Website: walmart
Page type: address-validator
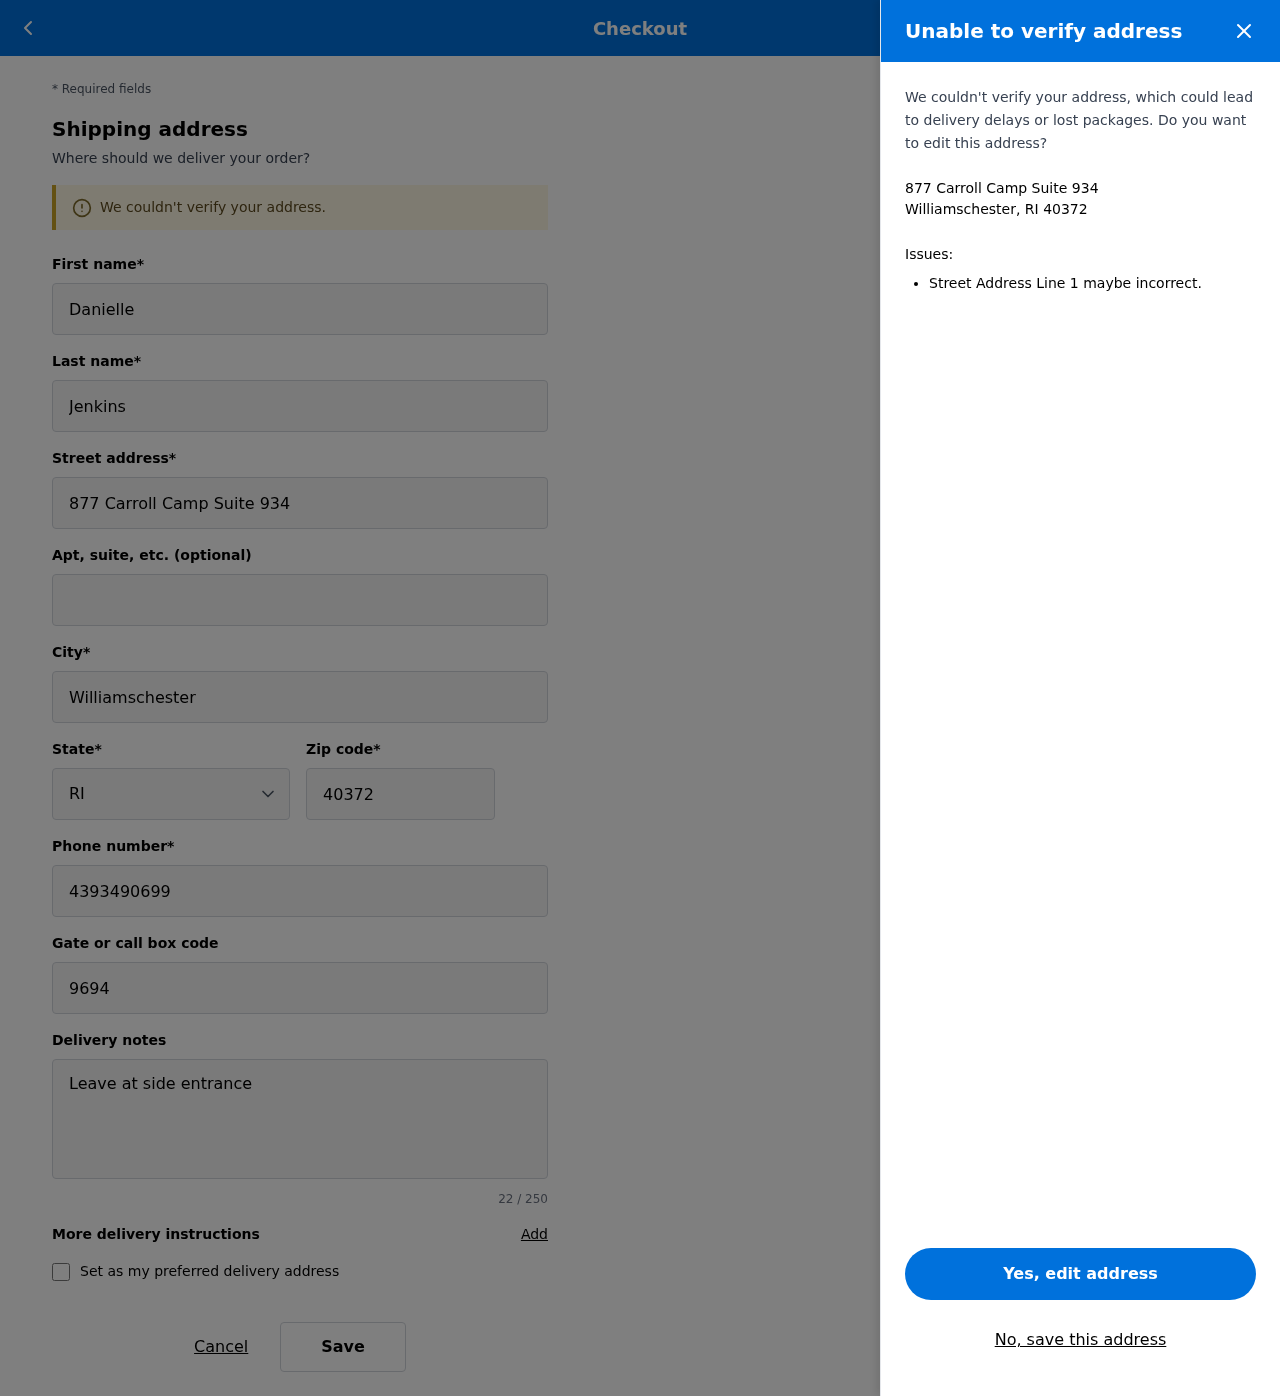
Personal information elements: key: PII_CITY_STATE_ZIP
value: Williamschester, RI 40372
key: PII_DELIVERY_INSTRUCTIONS
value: Leave at side entrance
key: PII_STATE_ABBR
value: RI
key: PII_STREET
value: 877 Carroll Camp Suite 934
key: PII_FIRSTNAME
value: Danielle
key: PII_LASTNAME
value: Jenkins
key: PII_CITY
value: Williamschester
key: PII_POSTCODE
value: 40372
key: PII_PHONE
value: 4393490699
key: PII_SECURITY_CODE
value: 9694